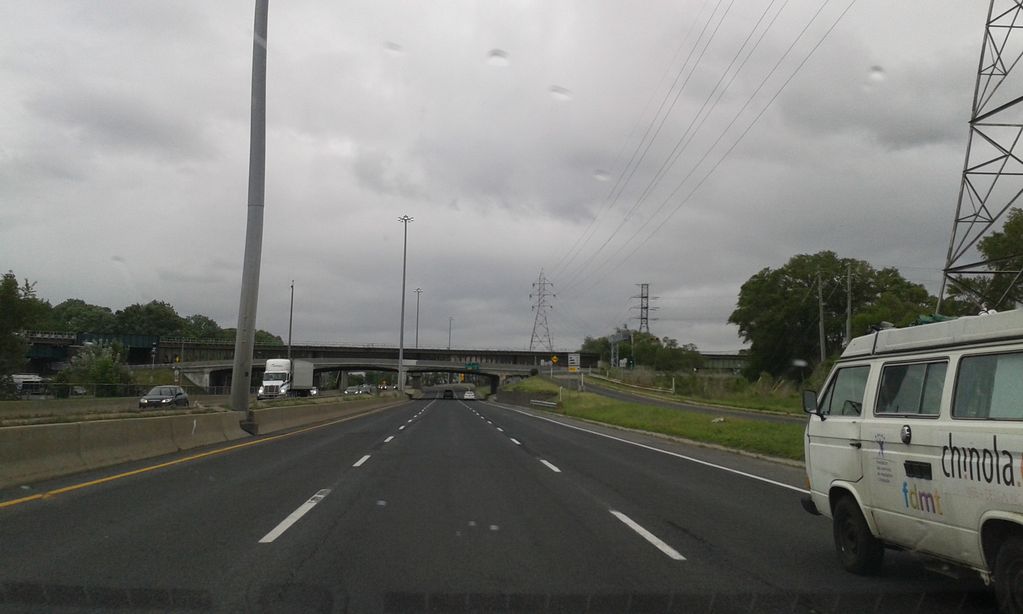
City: montreal